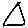
Label: triangle